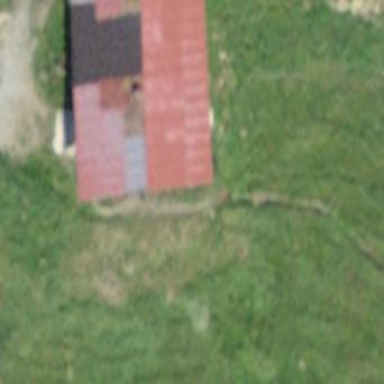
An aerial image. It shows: Cabin.